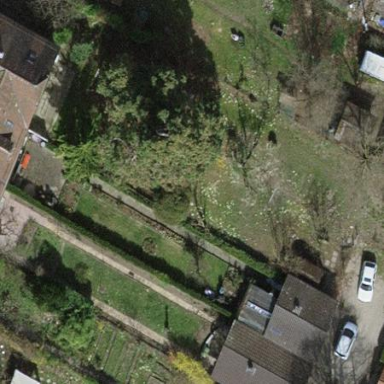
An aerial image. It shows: Garden enclosed by fence.